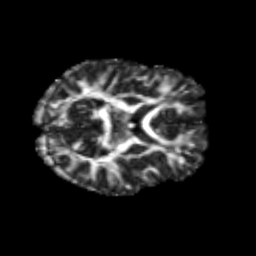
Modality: FA
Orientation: axial
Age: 25
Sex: female
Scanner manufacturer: siemens
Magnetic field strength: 3 T
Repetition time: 3.5 s
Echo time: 0.125 s